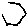
Label: hexagon